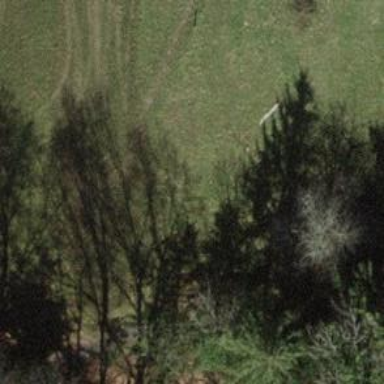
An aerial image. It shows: Grassy path.